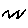
Label: zigzag